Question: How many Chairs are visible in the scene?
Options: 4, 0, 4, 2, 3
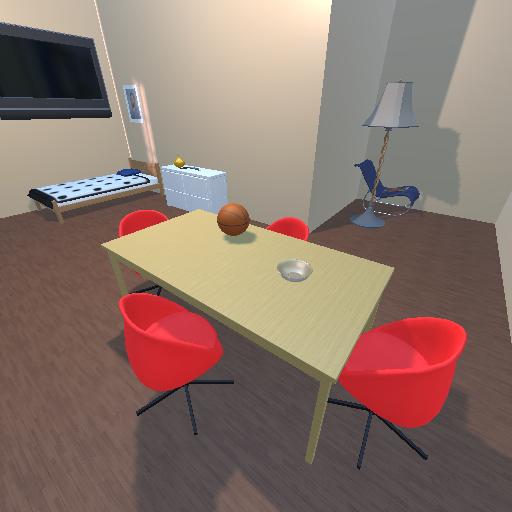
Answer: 4